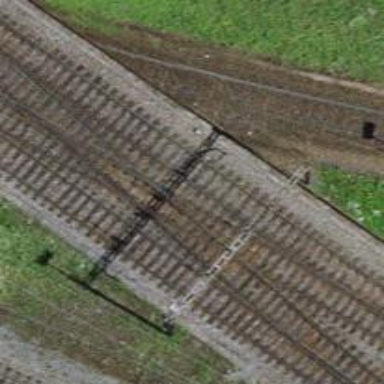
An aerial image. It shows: Bridge over railway with electrified contact lines.